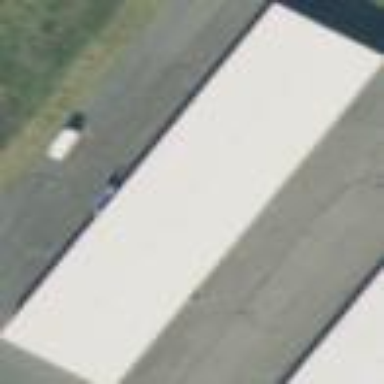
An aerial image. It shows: Hangar building located at airport.